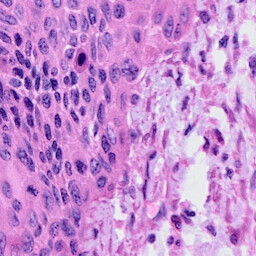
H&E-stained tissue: Cervix